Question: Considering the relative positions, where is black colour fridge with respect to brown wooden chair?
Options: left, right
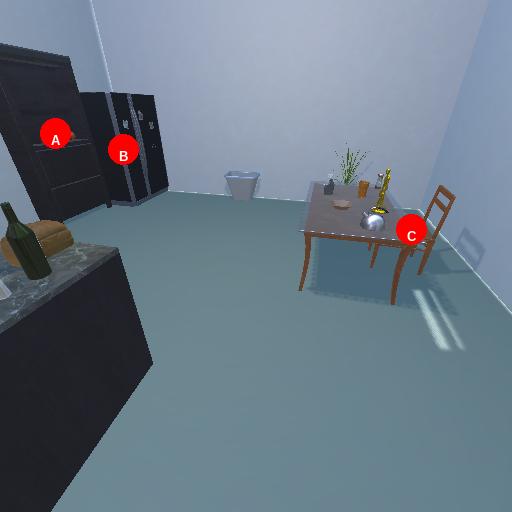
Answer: left